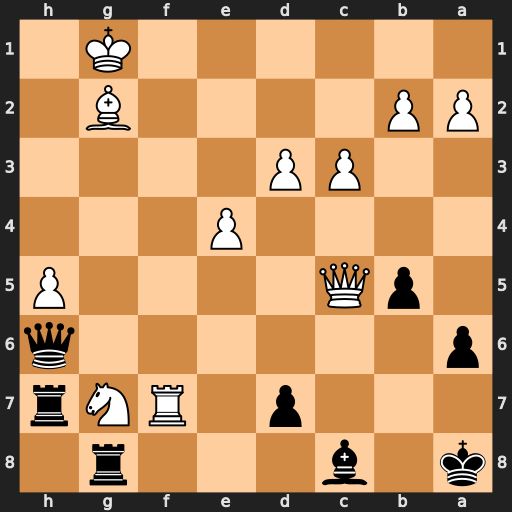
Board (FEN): k1b3r1/3p1RNr/p6q/1pQ4P/4P3/2PP4/PP4B1/6K1
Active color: b
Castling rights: -
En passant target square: -
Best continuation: Rhxg7 Rxg7 Qxg7